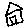
Label: house